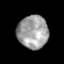
Tissue: prostate
Cell type: Epithelial cells
Senescence score: 0.3323
Nuclear area (px): 992
Mean DAPI intensity: 160.558